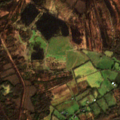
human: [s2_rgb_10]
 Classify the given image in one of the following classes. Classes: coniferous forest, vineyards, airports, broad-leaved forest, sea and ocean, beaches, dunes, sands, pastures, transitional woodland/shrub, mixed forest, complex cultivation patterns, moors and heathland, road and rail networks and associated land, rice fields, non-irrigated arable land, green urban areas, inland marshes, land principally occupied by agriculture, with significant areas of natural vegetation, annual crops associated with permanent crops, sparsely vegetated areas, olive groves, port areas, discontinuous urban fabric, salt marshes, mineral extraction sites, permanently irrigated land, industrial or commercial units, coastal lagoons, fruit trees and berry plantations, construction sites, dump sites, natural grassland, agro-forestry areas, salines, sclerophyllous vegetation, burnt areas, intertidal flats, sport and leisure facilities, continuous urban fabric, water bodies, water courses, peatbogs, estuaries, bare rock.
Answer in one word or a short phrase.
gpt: land principally occupied by agriculture, with significant areas of natural vegetation, transitional woodland/shrub, peatbogs